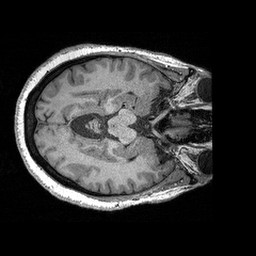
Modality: T1w
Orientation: axial
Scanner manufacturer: siemens
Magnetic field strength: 3 T
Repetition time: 2.3 s
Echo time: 0.00298 s